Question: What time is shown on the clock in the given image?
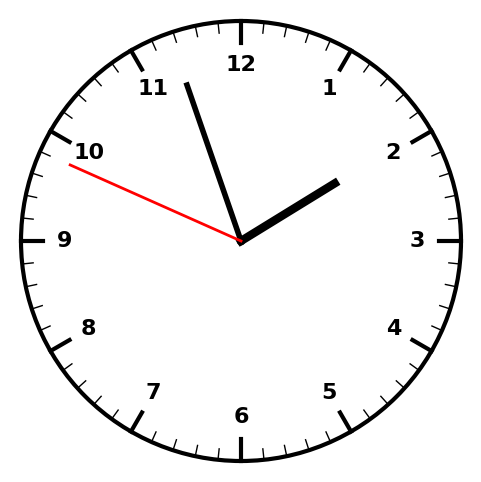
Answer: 01:56:49